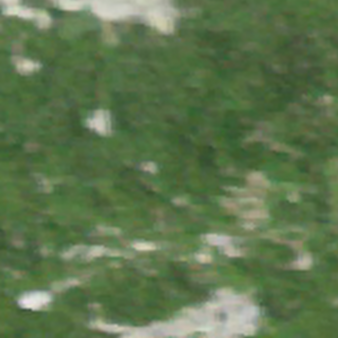
Label: other